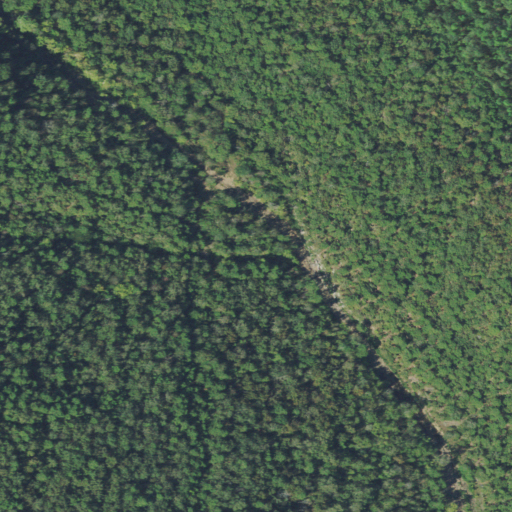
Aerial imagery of valley in Oklahoma named Buzzard Hollow containing mixed forest, deciduous forest, and evergreen forest